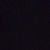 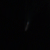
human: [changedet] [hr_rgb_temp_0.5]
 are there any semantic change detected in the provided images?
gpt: Everything remains the same.